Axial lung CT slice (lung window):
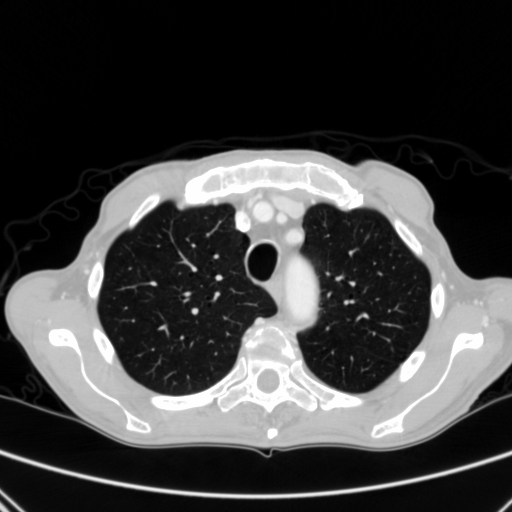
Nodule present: no